Question: I am using the responsive Bootstrap theme together with the application layout control in extlib and cannot really find any documentation about if it is possible to change the Bootstrap predefined classes.
in the following example there is a titlebar with tabs using the predefined Bootstrap class "nav nav-tabs"
In my case I do not want the "<URL>" class but I find no way to change this using the source editor, I know I can change classes using client side script but I am hoping there is a server side way to control this.

'''
<xe:this.configuration>
<xe:bootstrapResponsiveConfiguration legal="Copyright " placeBar="true" banner="true" fixedNavbar="fixed-bottom" footer="true" invertedNavbar="true" placeBarName="#{javascript:compositeData.Title}" rightColumnLabel="RightColumnLabel" titleBar="true" defaultNavigationPath="/tab1/link1" productLogo="/logo.gif" pageWidth="full">
<xe:this.titleBarTabs>
<xe:pageTreeNode label="page1" page="/page1.xsp"></xe:pageTreeNode>
<xe:pageTreeNode label="page2" page="/page2.xsp"></xe:pageTreeNode>
<xe:pageTreeNode label="page3" page="/page3.xsp"></xe:pageTreeNode>
</xe:this.titleBarTabs>
</xe:bootstrapResponsiveConfiguration>
</xe:this.configuration>
'''
I have tried to add a class like this but it does nothing to the html
'''
<xe:this.titleBarTabs styleClass="nav nav-pills">
'''
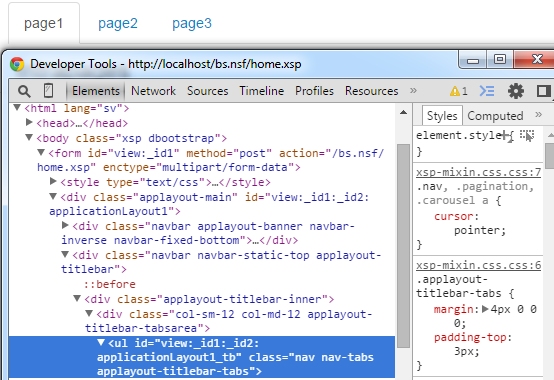
Answer: That particular bootstrap CSS class is set in the 'TitleBarTabsRenderer' of the com.ibm.xsp.theme.bootstrap plugin. Check the source code <URL>. And that renderer is used by 'ResponsiveAppLayoutRenderer' to render the tabs.
As it is currently setup, your best bet to do what you want would be to use CSJS as you say, or to extend and override the 'TitleBarTabsRenderer' and 'ResponsiveAppLayoutRenderer' classes. Not the simplest approach, so perhaps this could be turned into an SPR/enhancement request and looked at for a future extlib release.